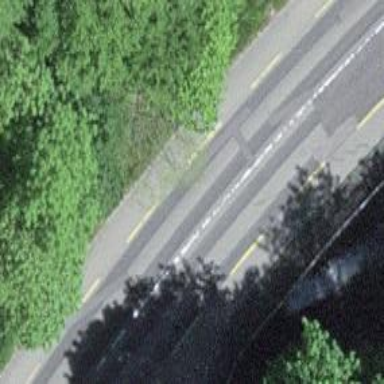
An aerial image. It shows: Primary highway bridge with asphalt surface. It includes designated lane for cyclists.